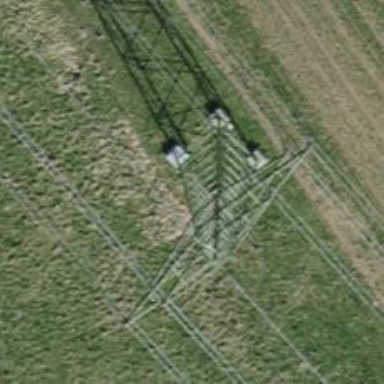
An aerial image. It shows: Power tower.